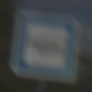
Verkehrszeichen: Polizei
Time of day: MorningAfternoon
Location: Outdoor (Nature)
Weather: PartlyCloudy
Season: NotSpecified
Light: Natural